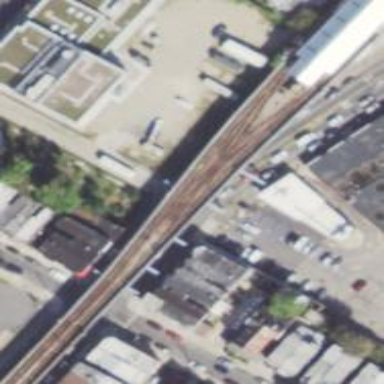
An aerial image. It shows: Railway bridge with electrified lines.